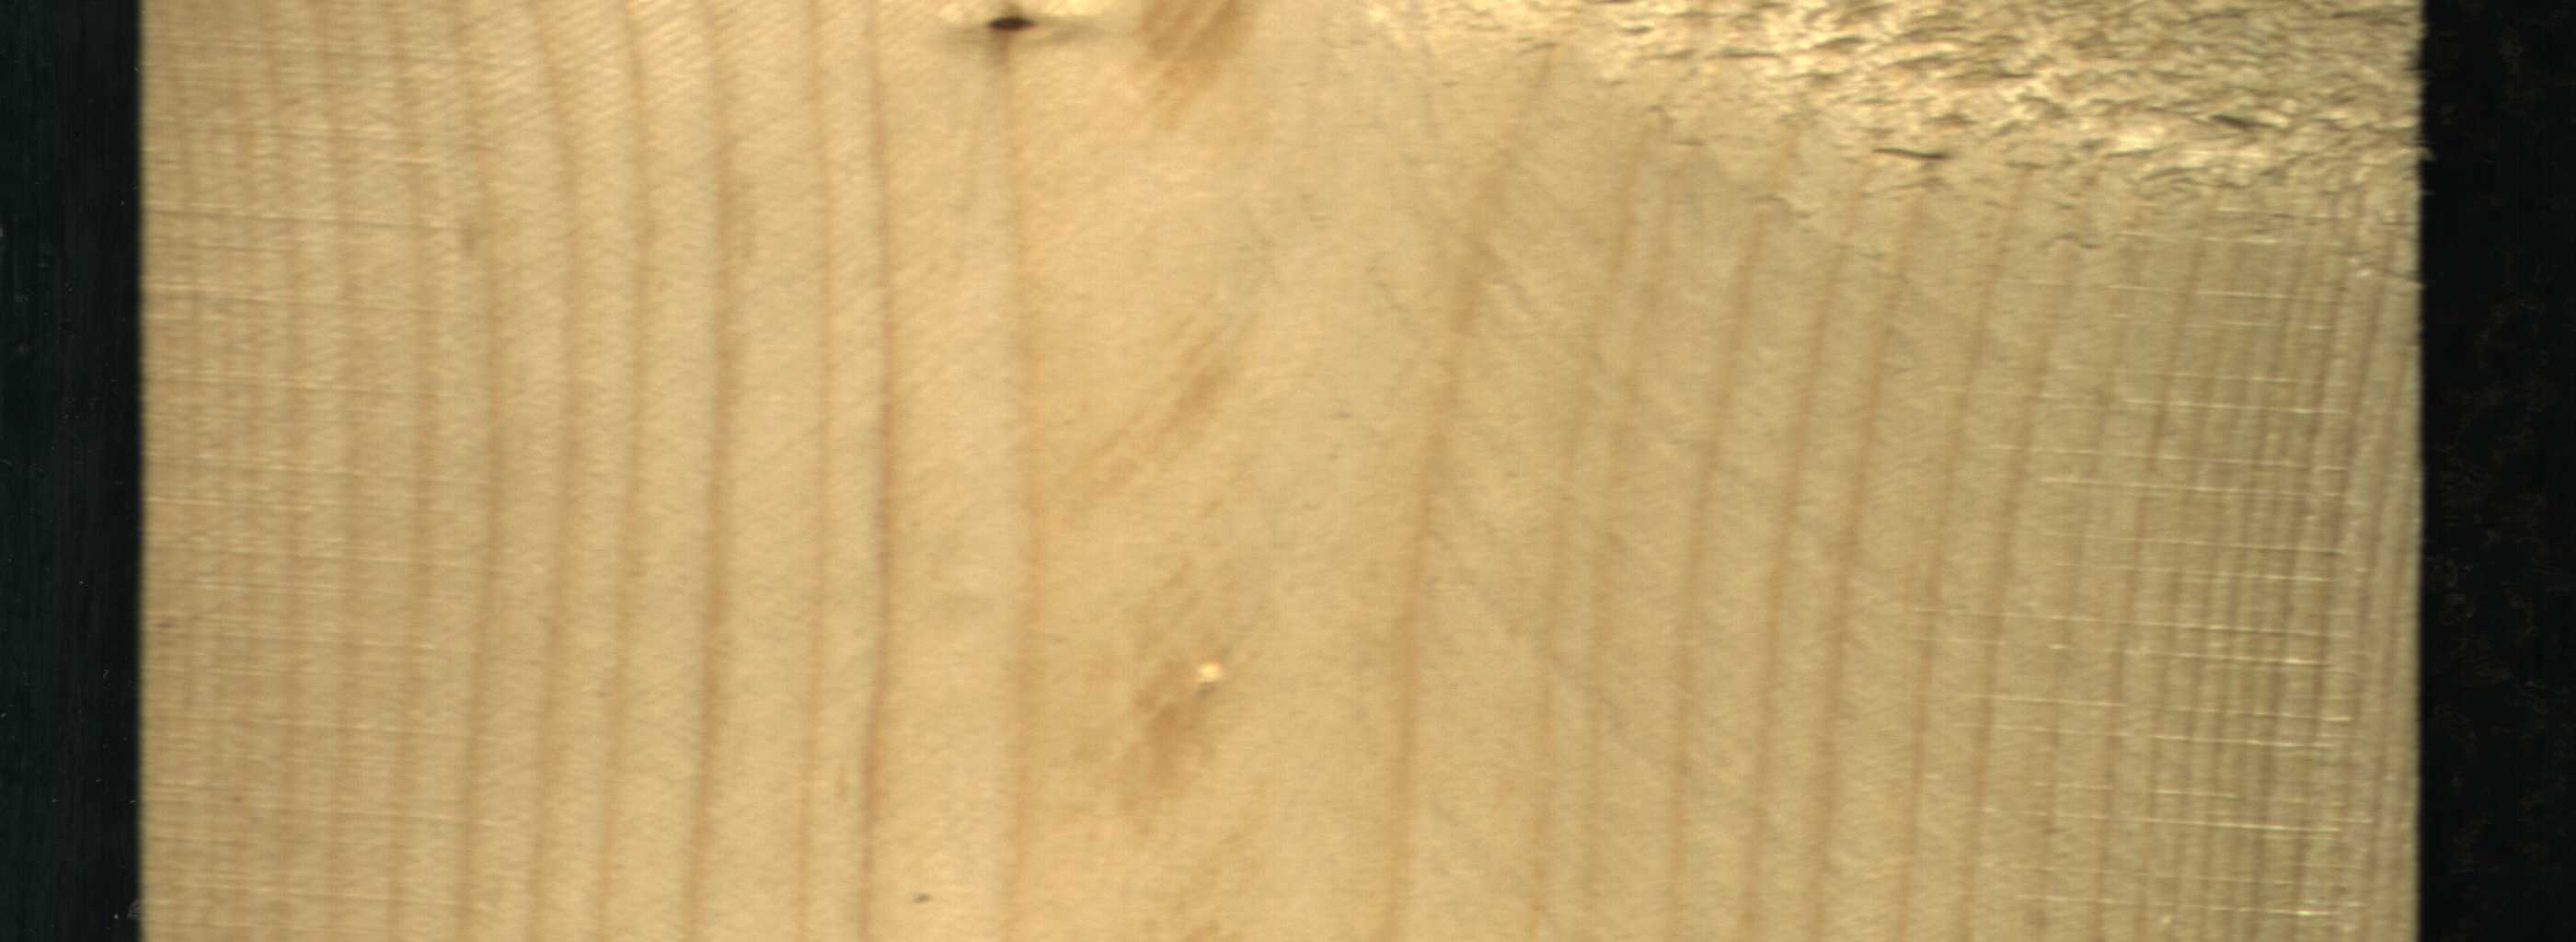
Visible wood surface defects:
Live_Knot